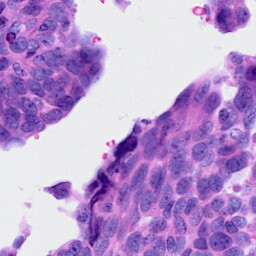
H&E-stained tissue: Ovarian